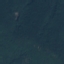
Land use / land cover class: Forest